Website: walmart
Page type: store-pickup
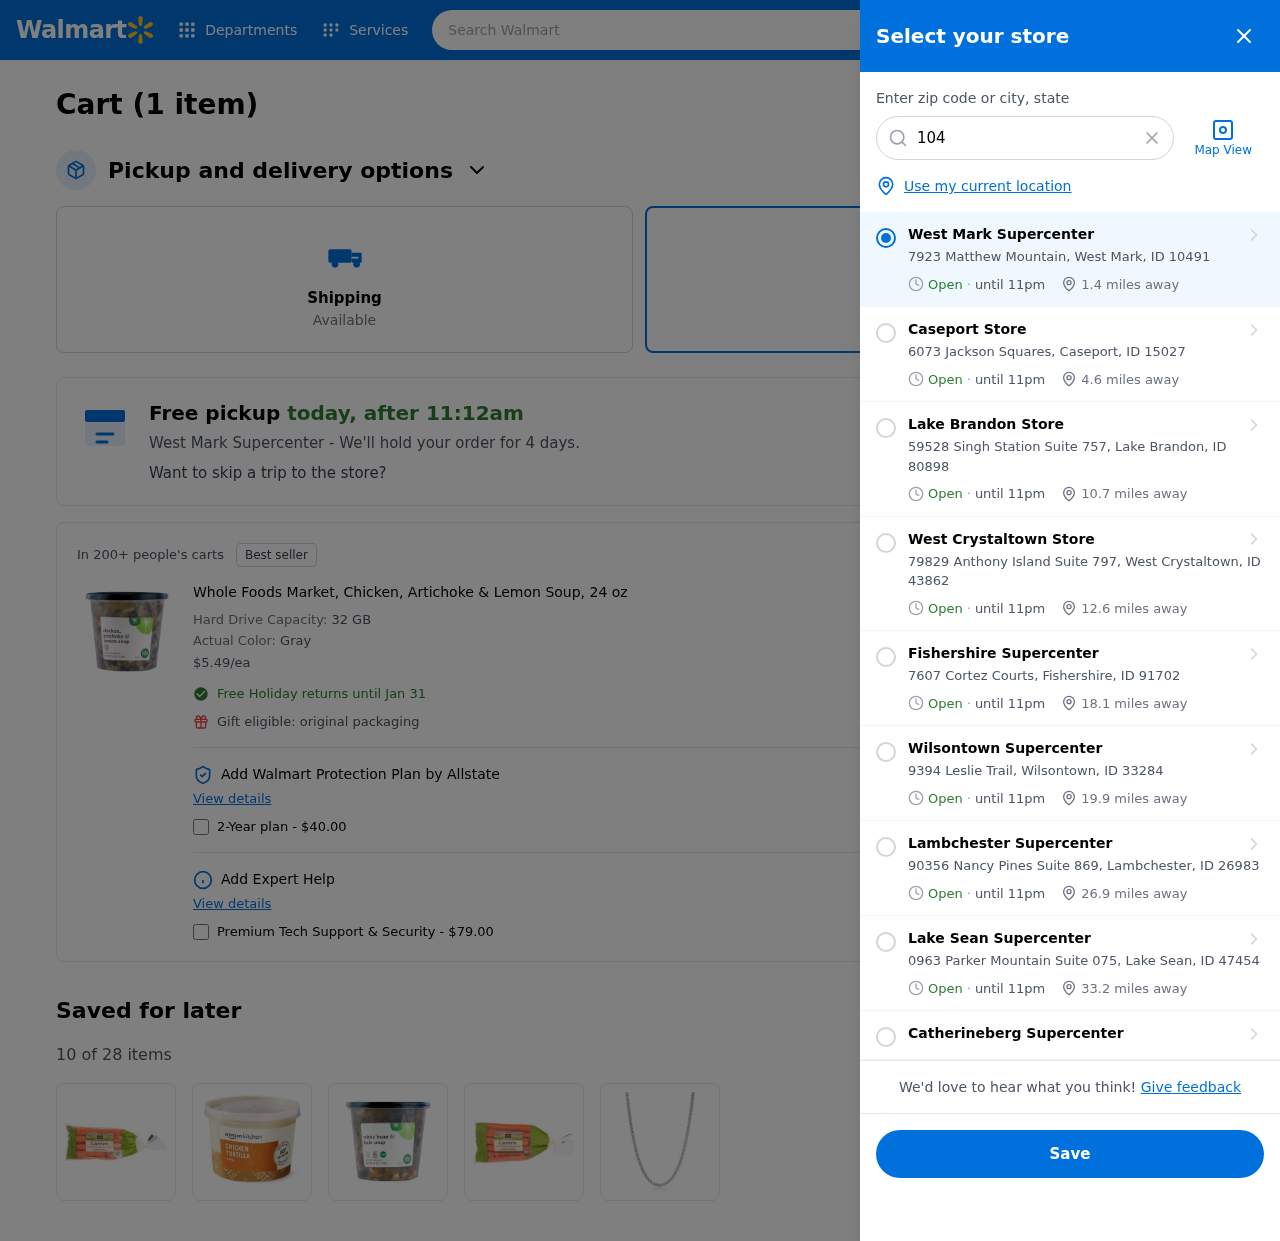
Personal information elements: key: PII_CITY
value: West Mark
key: PII_CITY
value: West Mark Supercenter
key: PII_CITY_STATE_ZIP
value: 7923 Matthew Mountain, West Mark, ID 10491
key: PII_LOCATION1_CITY
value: Caseport Store
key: PII_LOCATION1_CITY_STATE_ZIP
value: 6073 Jackson Squares, Caseport, ID 15027
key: PII_LOCATION2_CITY
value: Lake Brandon Store
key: PII_LOCATION2_CITY_STATE_ZIP
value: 59528 Singh Station Suite 757, Lake Brandon, ID 80898
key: PII_LOCATION3_CITY
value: West Crystaltown Store
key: PII_LOCATION3_CITY_STATE_ZIP
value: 79829 Anthony Island Suite 797, West Crystaltown, ID 43862
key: PII_LOCATION4_CITY
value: Fishershire Supercenter
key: PII_LOCATION4_CITY_STATE_ZIP
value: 7607 Cortez Courts, Fishershire, ID 91702
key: PII_LOCATION5_CITY
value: Wilsontown Supercenter
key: PII_LOCATION5_CITY_STATE_ZIP
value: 9394 Leslie Trail, Wilsontown, ID 33284
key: PII_LOCATION6_CITY
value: Lambchester Supercenter
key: PII_LOCATION6_CITY_STATE_ZIP
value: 90356 Nancy Pines Suite 869, Lambchester, ID 26983
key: PII_LOCATION7_CITY
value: Lake Sean Supercenter
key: PII_LOCATION7_CITY_STATE_ZIP
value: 0963 Parker Mountain Suite 075, Lake Sean, ID 47454
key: PII_LOCATION8_CITY
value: Catherineberg Supercenter
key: PII_POSTCODE
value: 10491
Product elements: key: PRODUCT1_NAME
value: Whole Foods Market, Chicken, Artichoke & Lemon Soup, 24 oz
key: PRODUCT1_PRICE
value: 5.49
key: PRODUCT1_DESC
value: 32 GB
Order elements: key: ORDER_NUM_ITEMS
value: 1
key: ORDER_NUM_ITEMS
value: Cart (1 item)
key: ORDER_DELIVERY_DATE
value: today, after 11:12am
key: ORDER_ITEM1_QUANTITY
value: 1
Search elements: key: HEADER_SEARCH
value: Search Walmart
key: SEARCH_LOCATION
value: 10491